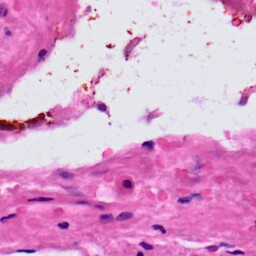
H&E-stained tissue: Prostate